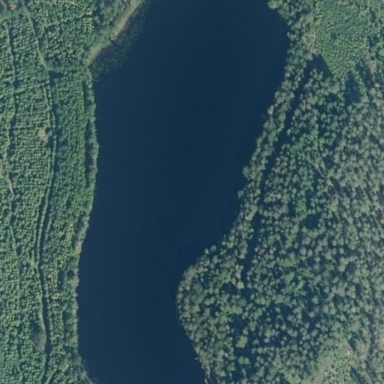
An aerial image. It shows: Pond surrounded by natural water.